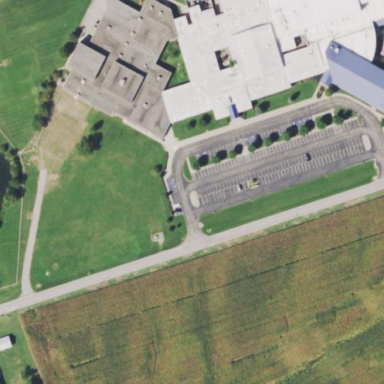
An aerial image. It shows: School building with school amenities.